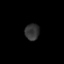
Tissue: prostate
Cell type: T cells
Senescence score: 0.8633
Nuclear area (px): 235
Mean DAPI intensity: 50.051